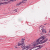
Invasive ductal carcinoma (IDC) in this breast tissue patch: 0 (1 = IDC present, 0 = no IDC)